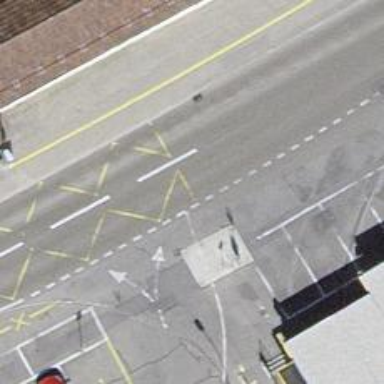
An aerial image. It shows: Bus stop with platform for public transport.